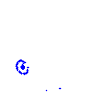
Particle: kaon